Question: I am wondering if Python has something to plot the data availability of time series with multiple variables. An example is shown below taken from <URL>.

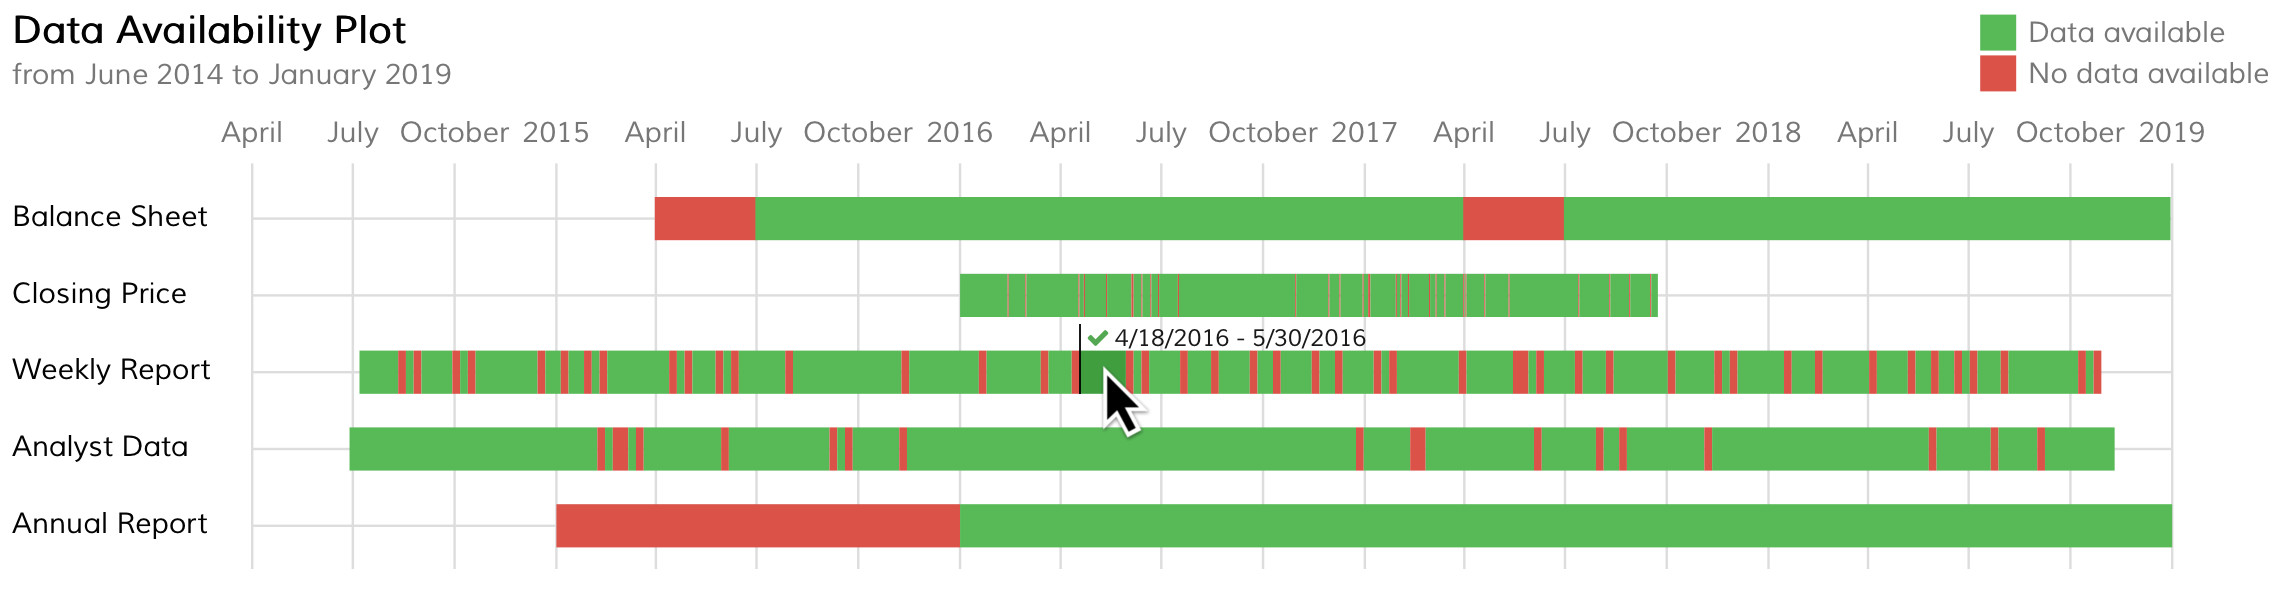
Answer: Here's a suggestion using plotly in a Jupyter Notebook:
<URL>
'''
import random
import pandas as pd
import plotly.express as px
from random import choices
# random data with a somewhat higher
# probability of 1 than 0 to mimic OPs data
random.seed(1)
vals=[0,1]
prob=[0.4, 0.6]
choices(vals, prob)
data=[]
for i in range(0,5):
data.append([choices(vals, prob)[0] for c in range(0,10)])
# organize data in a pandas dataframe
df=pd.DataFrame(data).T
df.columns=['Balance Sheet', 'Closing Price', 'Weekly Report', 'Analyst Data', 'Annual Report']
drng=pd.date_range(pd.datetime(2080, 1, 1).strftime('%Y-%m-%d'), periods=df.shape[0]).tolist()
df['date']=[d.strftime('%Y-%m-%d') for d in drng]
dfm=pd.melt(df, id_vars=['date'], value_vars=df.columns[:-1])
# plotly express
fig = px.bar(dfm, x="date", y="variable", color='value', orientation='h',
hover_data=["date"],
height=600,
color_continuous_scale=['firebrick', '#2ca02c'],
title='Data Availabiltiy Plot',
template='plotly_white',
)
fig.update_layout(yaxis=dict(title=''), xaxis=dict(title='', showgrid=False, gridcolor='grey',
tickvals=[],
)
)
fig.show()
'''